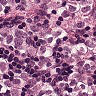
Metastatic tissue present: yes